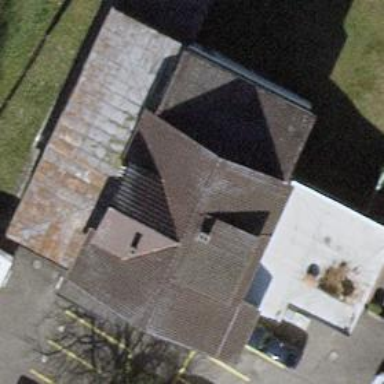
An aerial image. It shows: Restaurant building.